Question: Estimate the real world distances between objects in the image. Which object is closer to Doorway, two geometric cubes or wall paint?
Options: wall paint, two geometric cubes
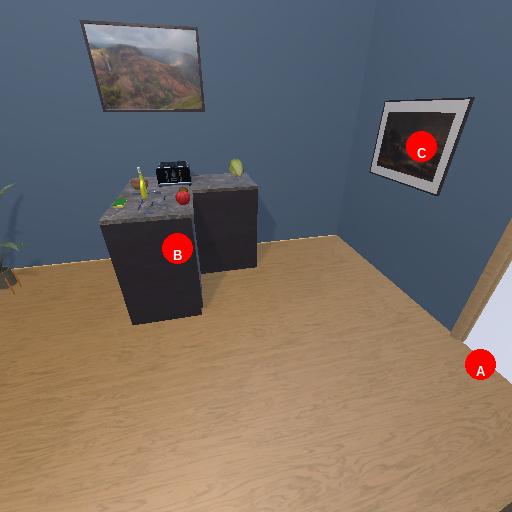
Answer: wall paint